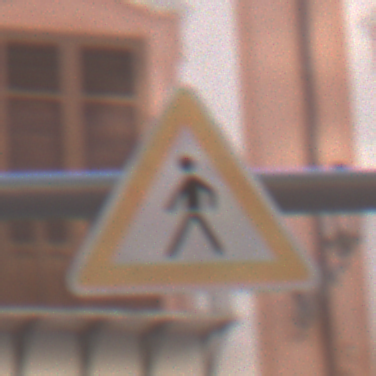
Verkehrszeichen: FussgaengerRechts
Umgebung: Outdoor, Urban
Tageszeit: MorningAfternoon
Wetter: PartlyCloudy
Licht: Natural
Jahreszeit: NotSpecified
Kontrast: LowContrast